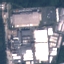
Label: Industrial